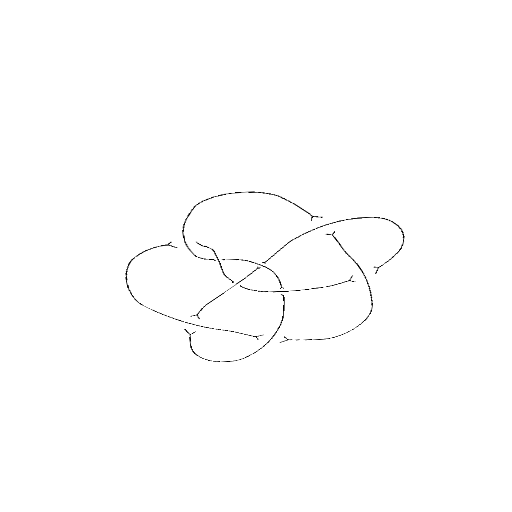
Crossing number: 9